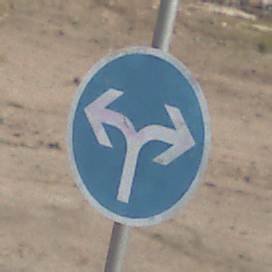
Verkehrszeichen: VorgeschriebeneFahrtrichtungRechtsOderLinks
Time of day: Midday
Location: Outdoor (Suburban)
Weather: PartlyCloudy
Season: NotSpecified
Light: Natural